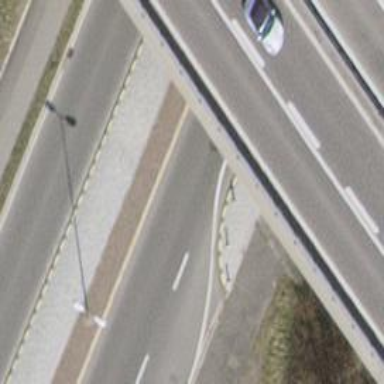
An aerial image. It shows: Secondary road with separate asphalt sidewalks.